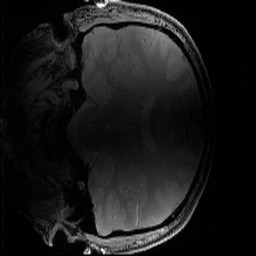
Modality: PDw
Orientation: coronal
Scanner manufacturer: siemens
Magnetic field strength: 6.98 T
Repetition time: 2.16 s
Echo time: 0.00345 s